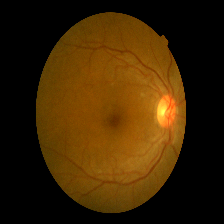
Diabetic retinopathy grade: Mild